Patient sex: M
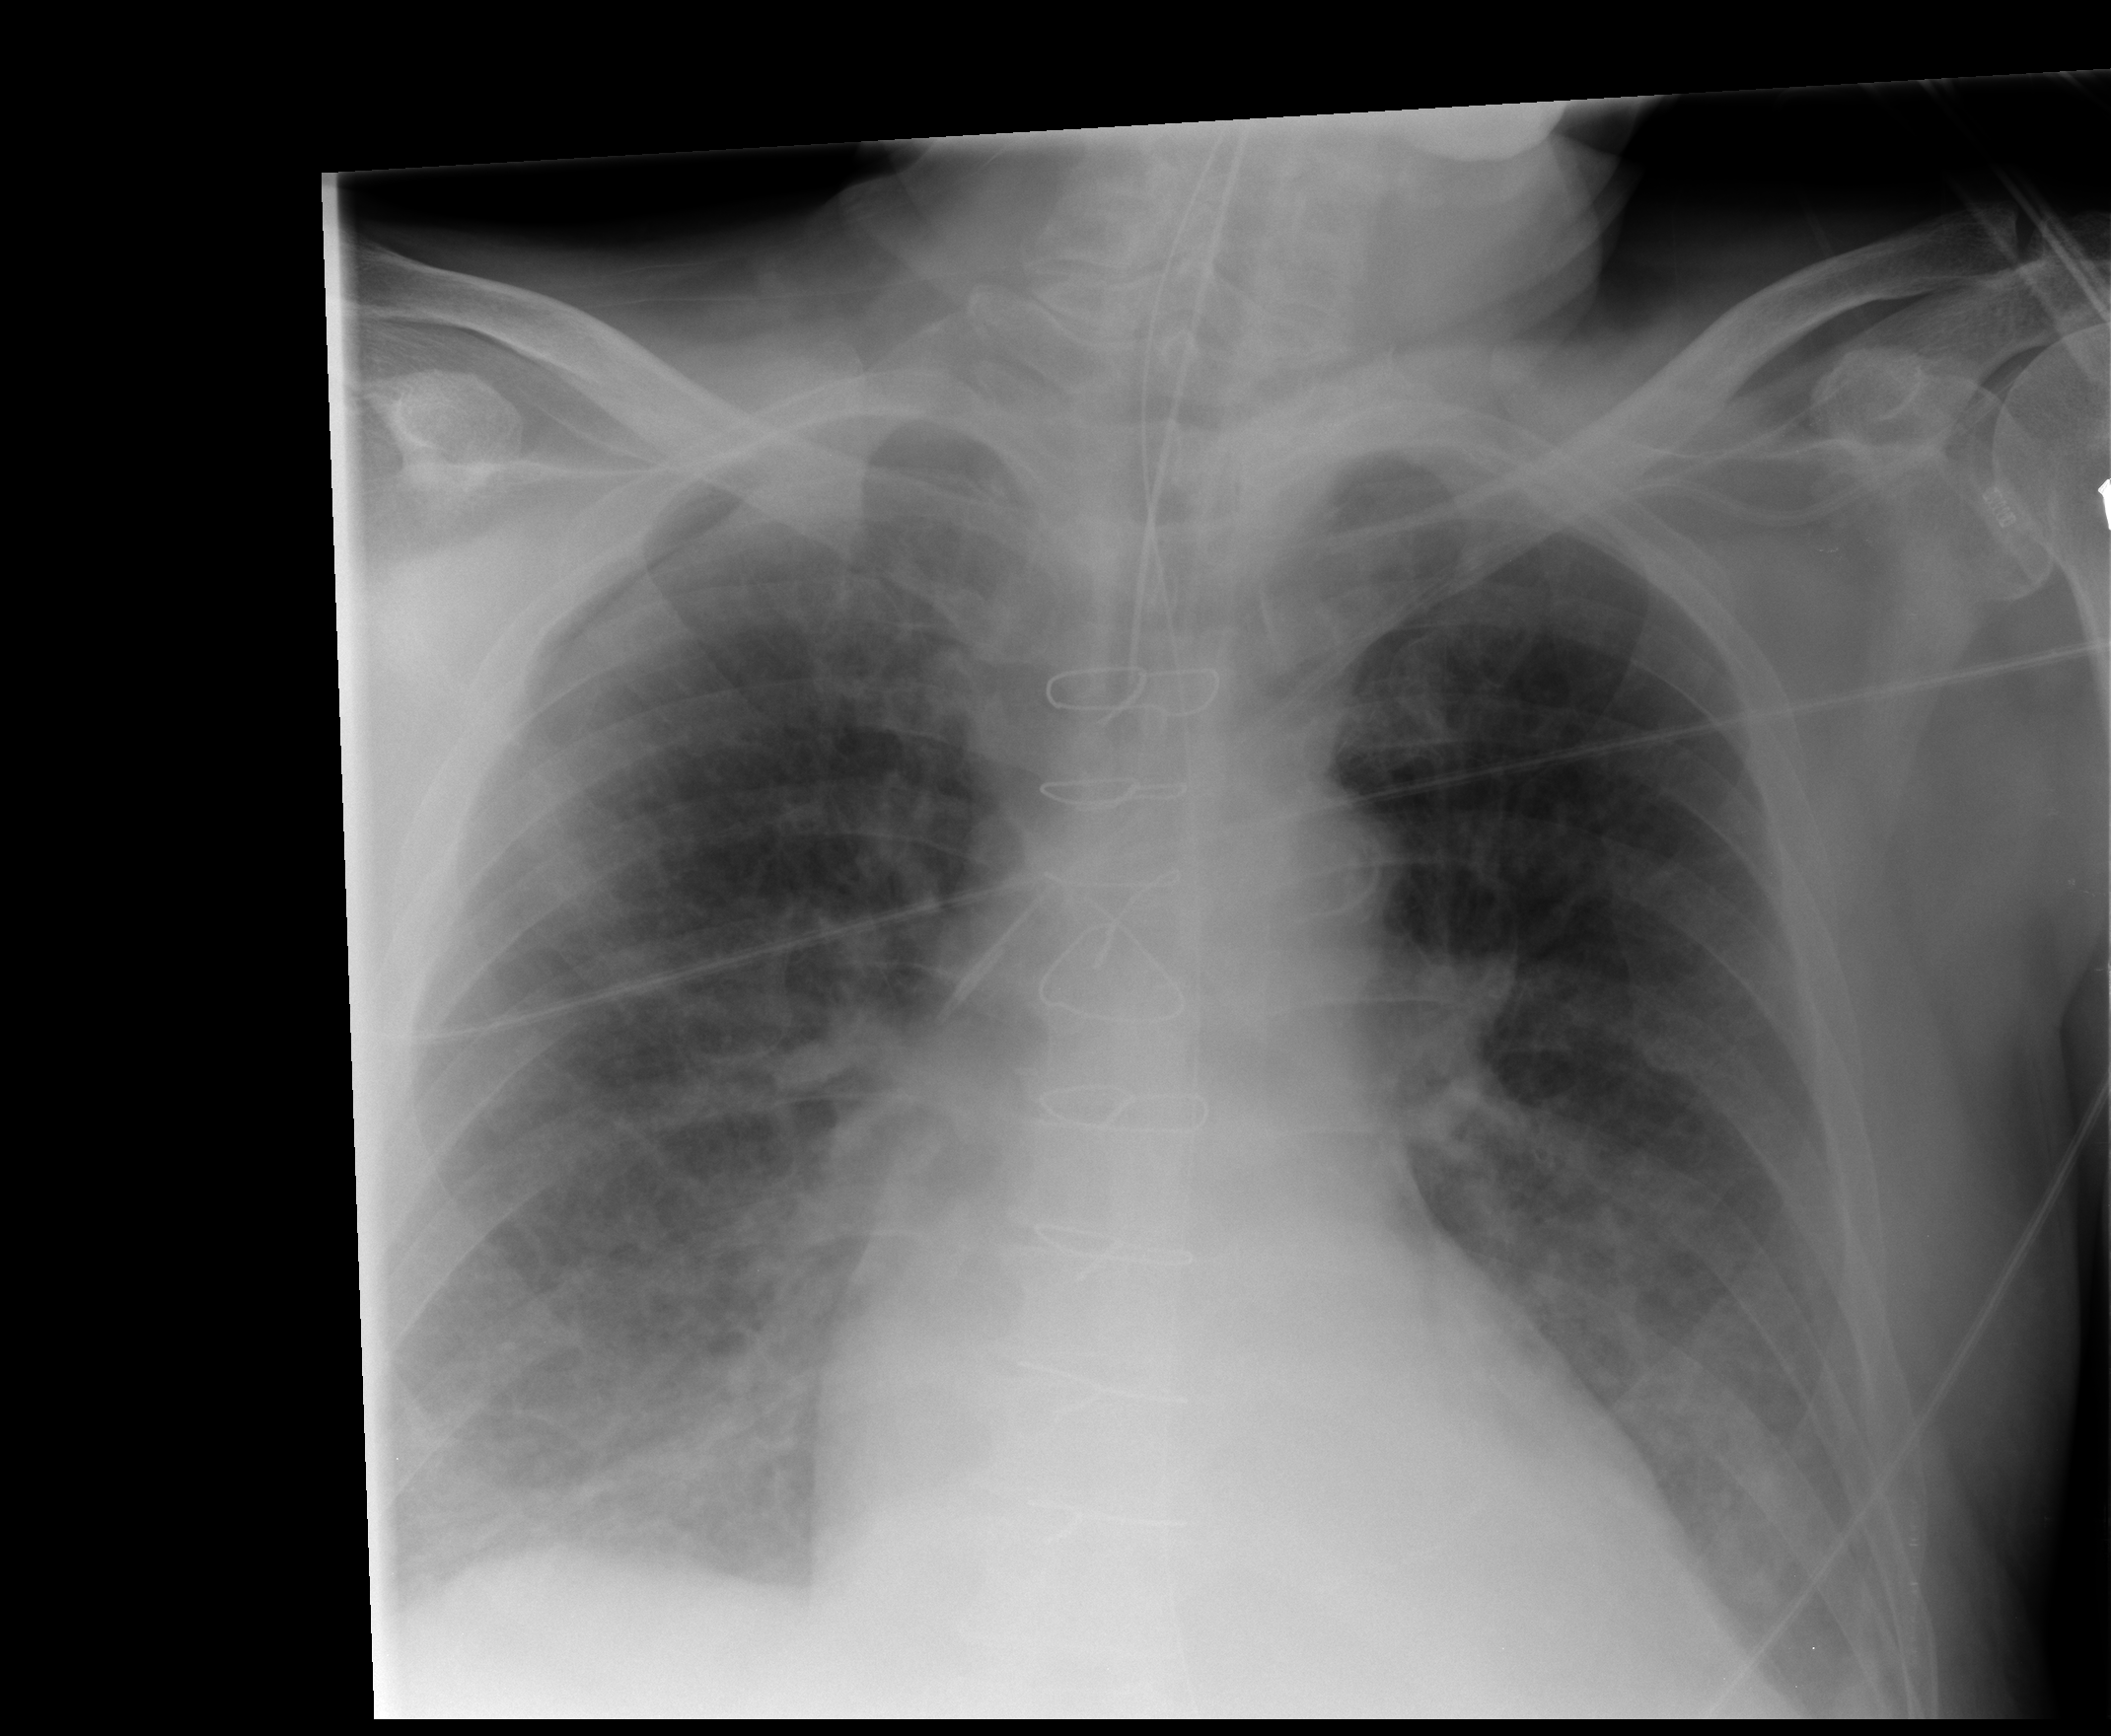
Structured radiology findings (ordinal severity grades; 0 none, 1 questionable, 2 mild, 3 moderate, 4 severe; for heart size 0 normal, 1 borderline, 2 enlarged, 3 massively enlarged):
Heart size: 1
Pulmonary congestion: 1
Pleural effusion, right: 2
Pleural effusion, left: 2
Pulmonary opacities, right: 1
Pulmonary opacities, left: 0
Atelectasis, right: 2
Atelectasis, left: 2